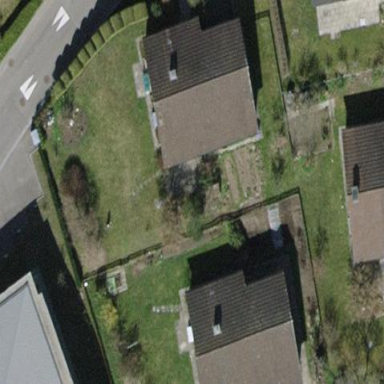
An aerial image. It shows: Detached building with gabled roof.